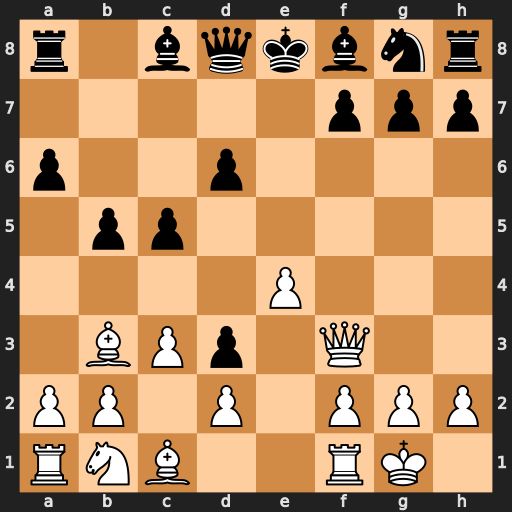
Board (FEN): r1bqkbnr/5ppp/p2p4/1pp5/4P3/1BPp1Q2/PP1P1PPP/RNB2RK1
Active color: w
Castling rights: kq
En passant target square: -
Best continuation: Qxf7#